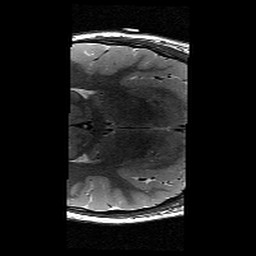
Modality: T2w
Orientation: axial
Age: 12
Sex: female
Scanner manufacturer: siemens
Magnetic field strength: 3 T
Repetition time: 9.23 s
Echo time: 0.067 s